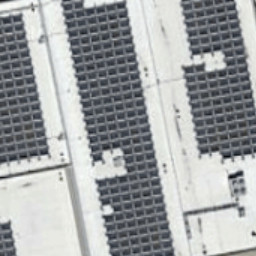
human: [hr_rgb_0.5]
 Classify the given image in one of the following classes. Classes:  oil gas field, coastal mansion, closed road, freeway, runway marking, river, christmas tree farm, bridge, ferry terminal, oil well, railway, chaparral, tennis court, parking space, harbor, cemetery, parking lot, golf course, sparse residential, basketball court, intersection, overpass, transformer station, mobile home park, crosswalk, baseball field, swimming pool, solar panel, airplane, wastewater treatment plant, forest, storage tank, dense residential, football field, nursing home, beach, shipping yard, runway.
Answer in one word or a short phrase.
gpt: solar panel